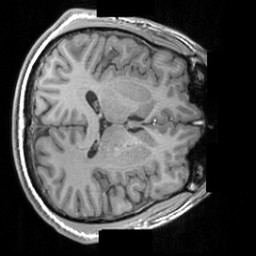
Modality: T1w
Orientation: axial
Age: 20
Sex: male
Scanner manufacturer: siemens
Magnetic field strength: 3 T
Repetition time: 1.63 s
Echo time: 0.00311 s